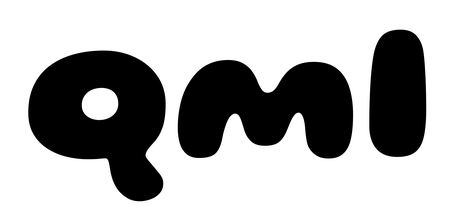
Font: Gluten_ExtraBold